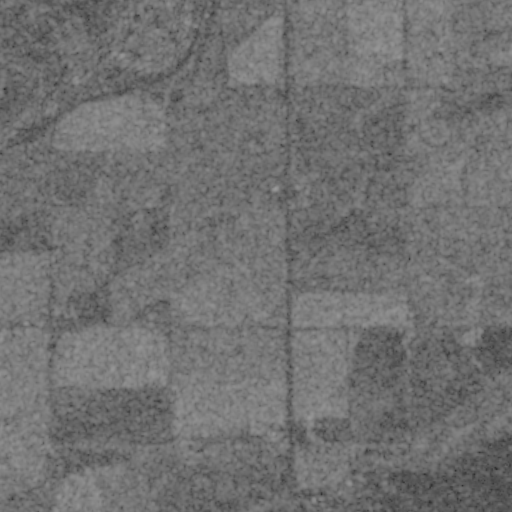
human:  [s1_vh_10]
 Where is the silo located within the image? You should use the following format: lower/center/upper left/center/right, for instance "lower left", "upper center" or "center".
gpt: The silo is located in the center right of the image.
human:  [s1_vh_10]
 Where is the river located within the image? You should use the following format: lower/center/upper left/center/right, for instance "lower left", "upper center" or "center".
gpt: The river is located in the lower of the image.
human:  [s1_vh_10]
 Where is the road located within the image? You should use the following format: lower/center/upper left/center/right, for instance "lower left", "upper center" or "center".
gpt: There is no road in the image.

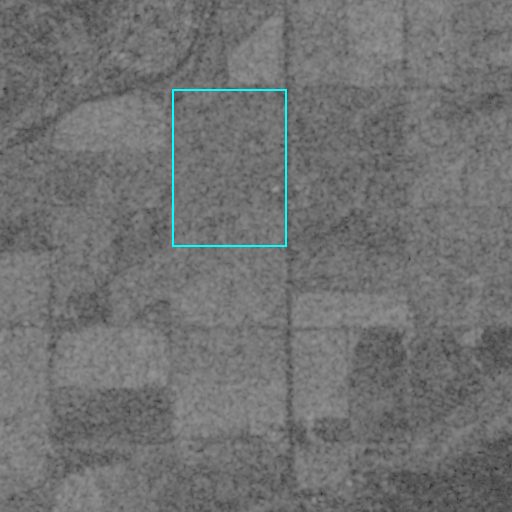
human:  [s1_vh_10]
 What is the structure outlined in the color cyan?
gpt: The structure outlined in cyan is a crop field.
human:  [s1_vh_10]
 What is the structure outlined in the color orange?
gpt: There is no orange outline.